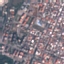
Label: Residential